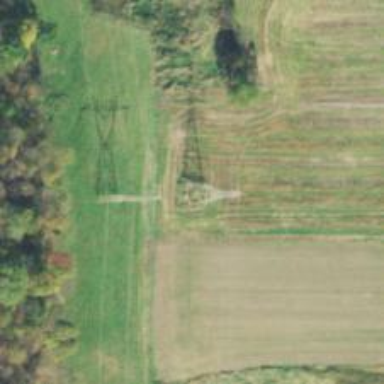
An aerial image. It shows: Lattice structure tower used for power distribution.